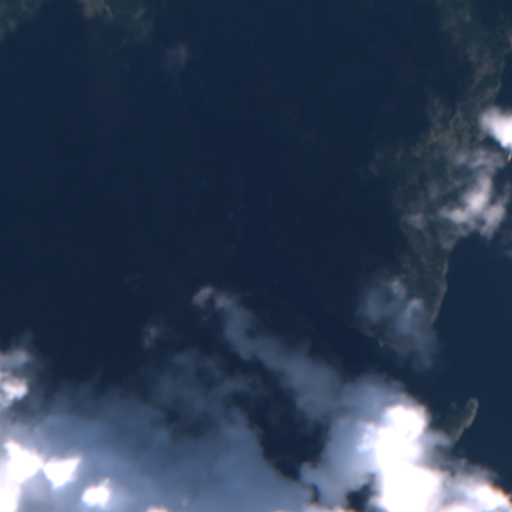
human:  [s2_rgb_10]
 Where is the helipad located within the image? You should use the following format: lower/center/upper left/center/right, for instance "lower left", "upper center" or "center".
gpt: The helipad is located in the center of the image.
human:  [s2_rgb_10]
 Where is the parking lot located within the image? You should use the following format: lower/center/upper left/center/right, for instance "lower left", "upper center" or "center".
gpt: The parking lot is located in the center of the image.
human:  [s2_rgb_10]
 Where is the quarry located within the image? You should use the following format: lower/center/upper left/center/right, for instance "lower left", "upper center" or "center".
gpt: The quarry is located in the upper left of the image.
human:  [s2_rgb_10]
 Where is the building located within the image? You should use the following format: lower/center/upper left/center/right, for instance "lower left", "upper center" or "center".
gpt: There is no building in the image.